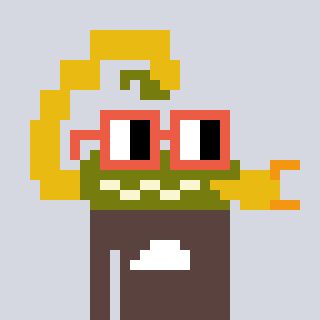
a pixel art character with square orange glasses, a scorpion-shaped head and a darkbrown-colored body on a cool background